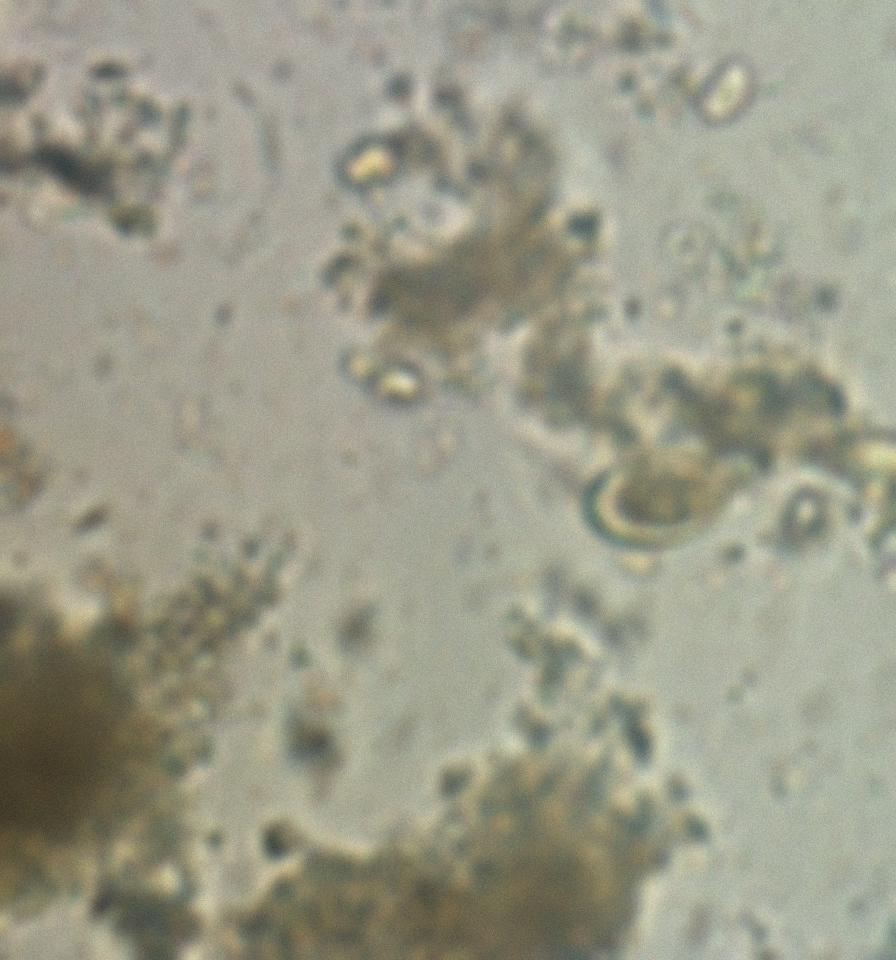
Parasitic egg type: Capillaria philippinensis